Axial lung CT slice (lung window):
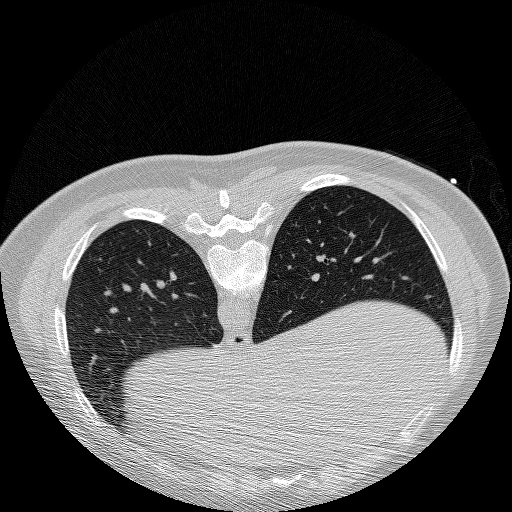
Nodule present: no